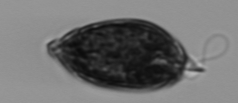
Label: Prorocentrum_micans